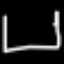
Label: square